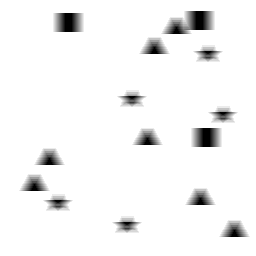
Squares: 3
Triangles: 7
Stars: 5
Total shapes: 15